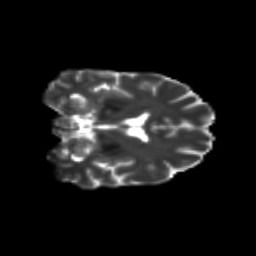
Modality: T2w
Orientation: coronal
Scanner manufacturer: siemens
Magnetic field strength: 3 T
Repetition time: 9.2 s
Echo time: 0.084 s